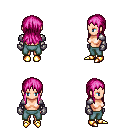
a pixel art fantasy rpg character, female body template, human, light skin, steel arm armor, teal pants, pink unkempt hairstyle, metal gloves, gold boots, four views (front, back, left, right), 2x2 character sprite sheet, small pixel art, hard edges, no anti-aliasing